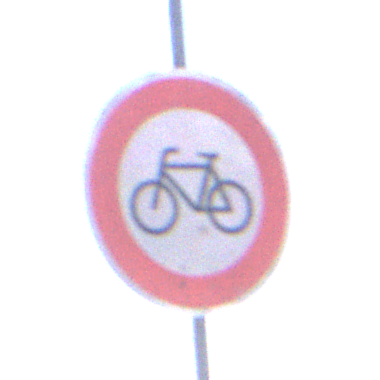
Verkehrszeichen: VerbotRadverkehr
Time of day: MorningAfternoon
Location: Outdoor (Nature)
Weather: Clear
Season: NotSpecified
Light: Natural